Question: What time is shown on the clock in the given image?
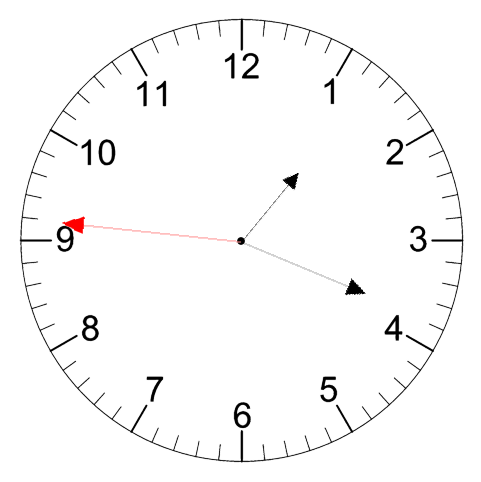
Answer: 01:18:46